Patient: sex M, age 51
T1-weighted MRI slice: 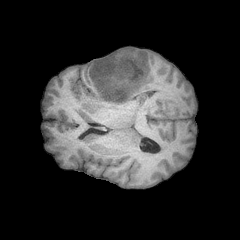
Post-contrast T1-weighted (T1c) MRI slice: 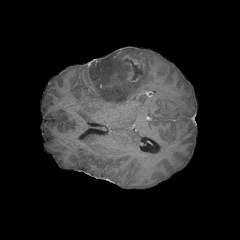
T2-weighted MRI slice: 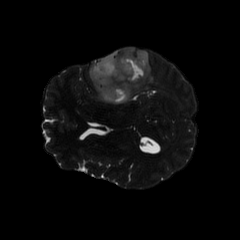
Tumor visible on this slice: yes
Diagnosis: Astrocytoma, IDH-mutant
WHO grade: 4